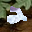
Label: 2